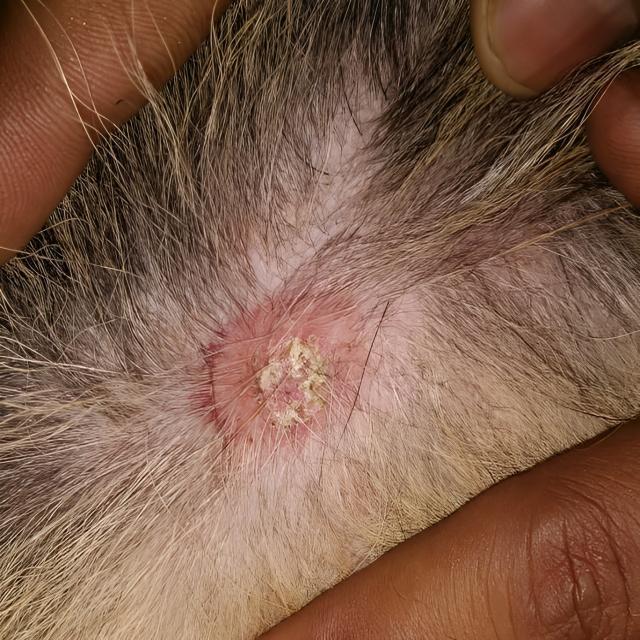
Canine ringworm (Dermatophytosis) — fungal infection caused by Microsporum or Trichophyton. Presents with circular alopecia, scaling, crusting, and broken hairs.